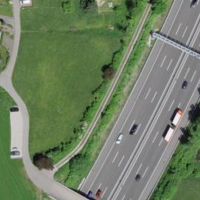
EUNIS habitat code: 57
Species observed at this site:
Buteo buteo